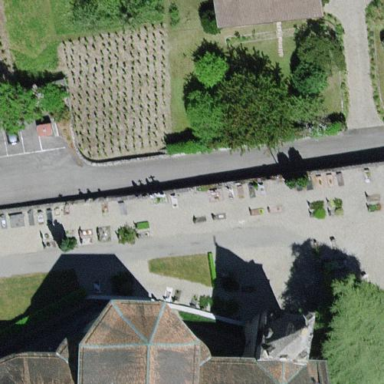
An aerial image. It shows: Cemetery.